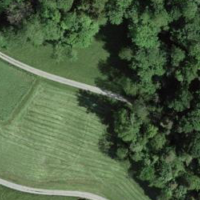
EUNIS habitat code: 24
Species observed at this site:
Primula veris
Himantoglossum hircinum